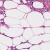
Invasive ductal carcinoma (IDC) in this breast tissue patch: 0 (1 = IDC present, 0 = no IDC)